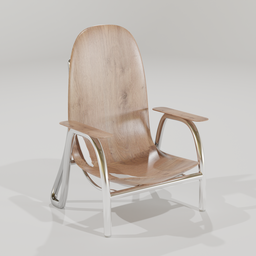
Label: furniture